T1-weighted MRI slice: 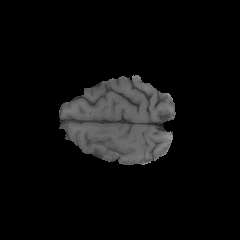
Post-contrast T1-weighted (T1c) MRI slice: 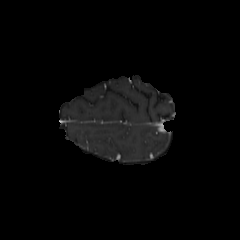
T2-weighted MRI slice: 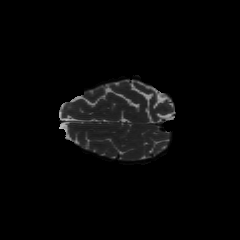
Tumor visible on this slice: no